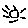
Label: sun